Question: I am using the below code:
why super is striked out ??

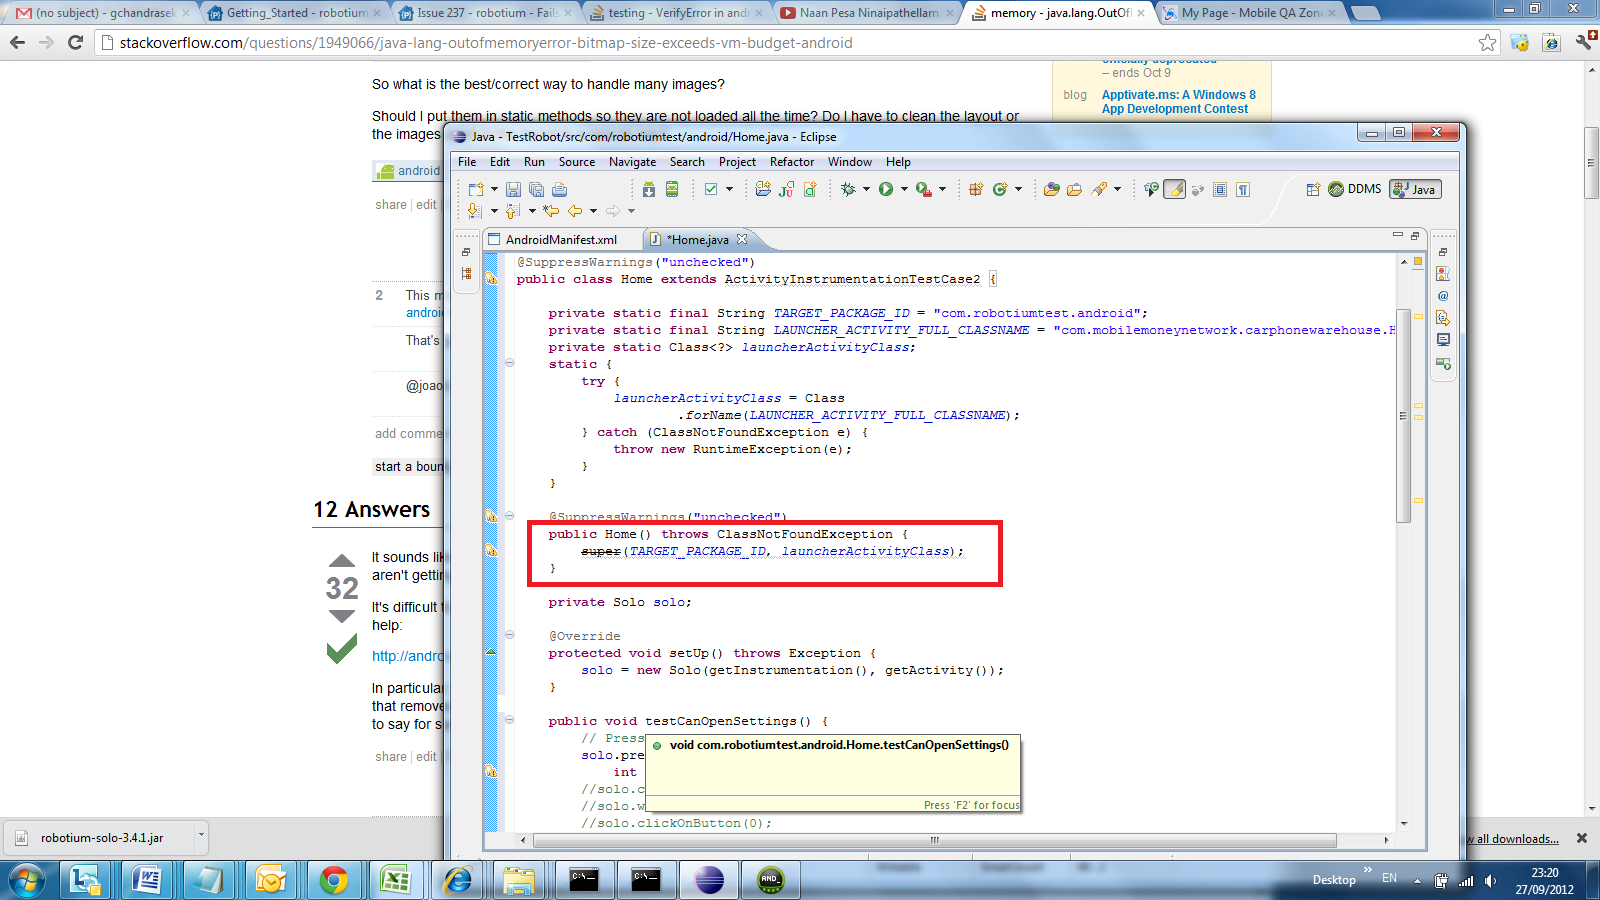
Answer: i also face the same problem,
i use bellow steps to solve this issue.
<URL> Remove all robotium package reference from your project.
[2] please try to add robotium package like i show in bellow image.
- Just add "lib" folder in your package and add robotium-solo-3.4.1.jar file inside this folder.

[3] "Clean" code from "Project" tool bar option in your eclipse editor.
and then see your code in eclipse, and it is work for me.
[4] and if possible then use eclipse latest version to run your projects.
i hope this will help you.